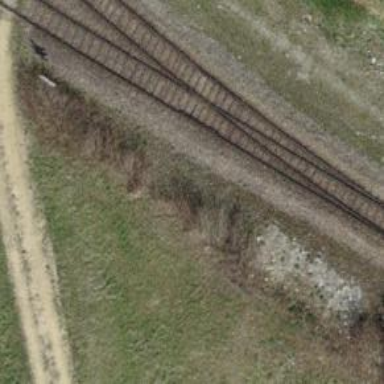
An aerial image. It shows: Railway switch.